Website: apple
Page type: billing-address
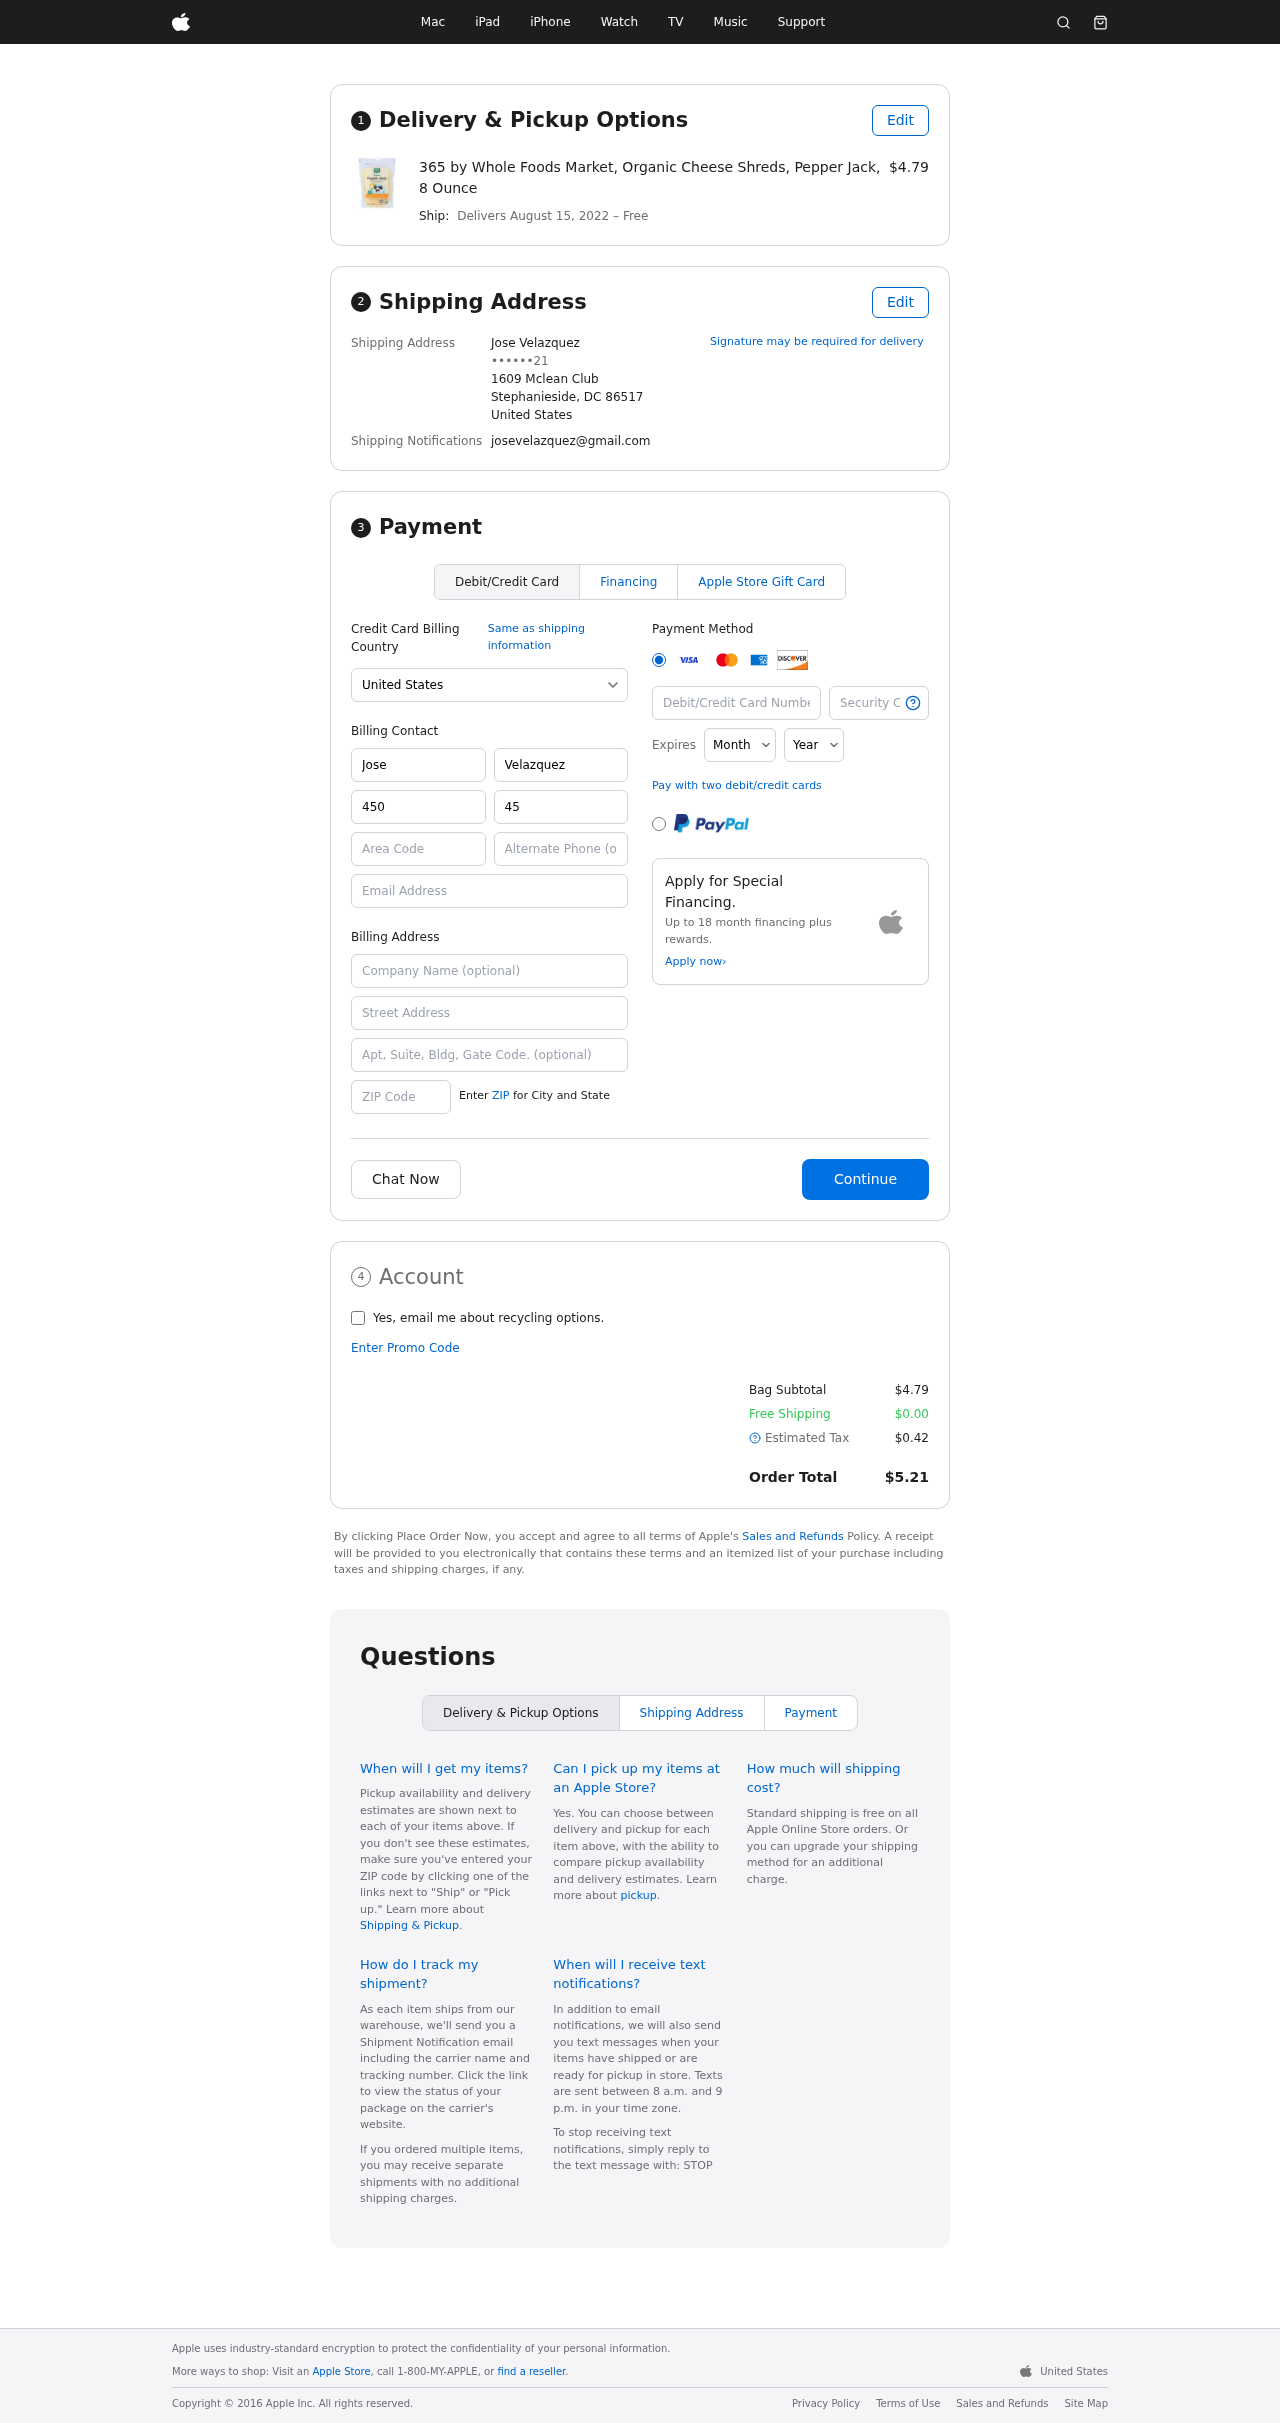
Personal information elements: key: PII_CARD_CVV
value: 449
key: PII_CARD_EXPIRY_MONTH
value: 01
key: PII_CARD_EXPIRY_YEAR
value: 27
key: PII_CARD_NUMBER
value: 4561 0653 7800 0976
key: PII_CITY_STATE_ZIP
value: Stephanieside, DC 86517
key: PII_COUNTRY
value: United States
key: PII_EMAIL
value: josevelazquez@gmail.com
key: PII_FULLNAME
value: Jose Velazquez
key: PII_STREET
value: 1609 Mclean Club
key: PII_PHONE_MASKED
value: ••••••21
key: PII_BILLING_FIRSTNAME
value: Jose
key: PII_BILLING_LASTNAME
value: Velazquez
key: PII_BILLING_PHONE_AREA
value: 450
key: PII_BILLING_PHONE
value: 4502099721
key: PII_BILLING_PHONE_ALT_AREA
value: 997
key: PII_BILLING_PHONE_ALT
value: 9973184532
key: PII_BILLING_EMAIL
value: josevelazquez@gmail.com
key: PII_BILLING_COMPANY
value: Stevenson-Martinez
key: PII_BILLING_STREET
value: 1609 Mclean Club
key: PII_BILLING_STREET2
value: Apt. 745
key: PII_BILLING_POSTCODE
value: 86517
Product elements: key: PRODUCT1_NAME
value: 365 by Whole Foods Market, Organic Cheese Shreds, Pepper Jack, 8 Ounce
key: PRODUCT1_PRICE
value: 4.79
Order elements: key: ORDER_DELIVERY_DATE
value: August 15, 2022
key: ORDER_SUBTOTAL
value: $4.79
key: ORDER_SHIPPING_COST
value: $0.00
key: ORDER_TAX
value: $0.42
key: ORDER_TOTAL
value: $5.21